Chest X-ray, AP view. Patient: 70 years old, sex M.
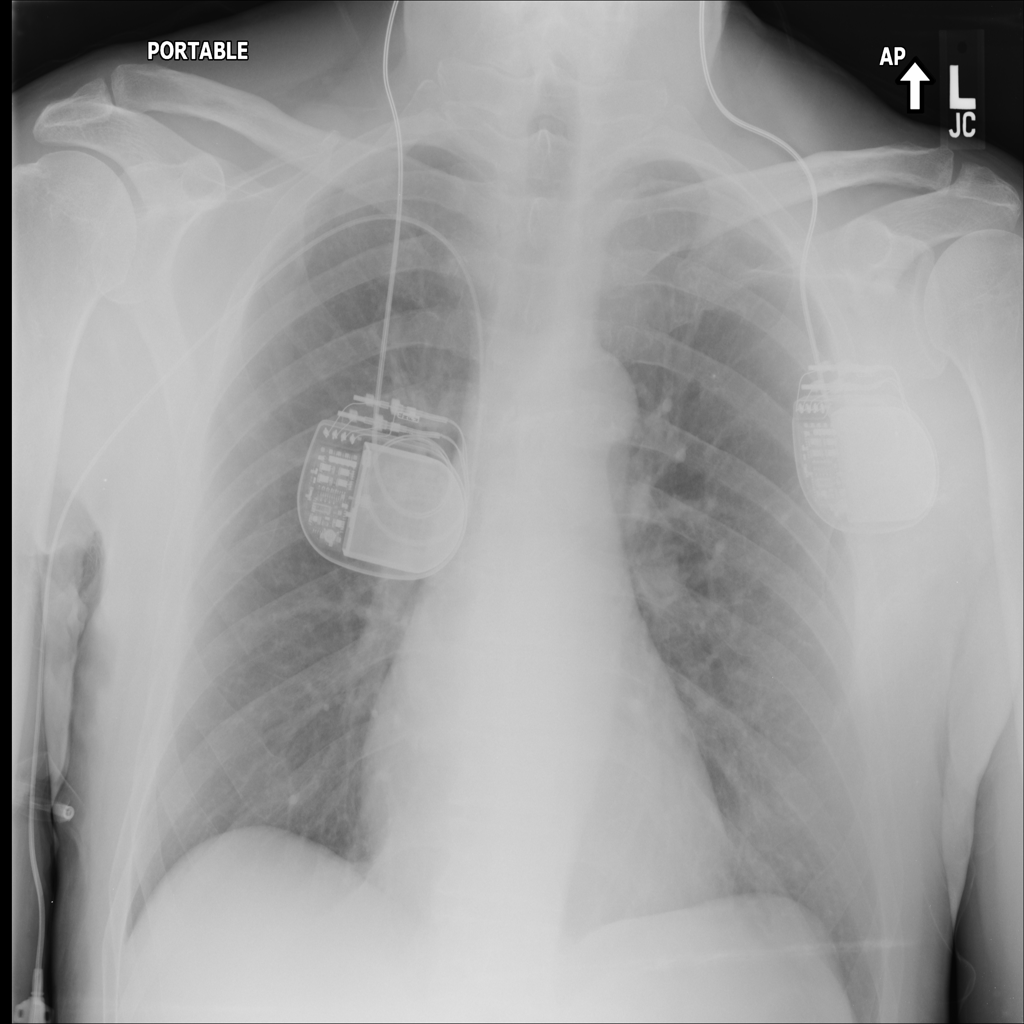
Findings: No Finding